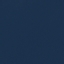
Land use / land cover class: SeaLake